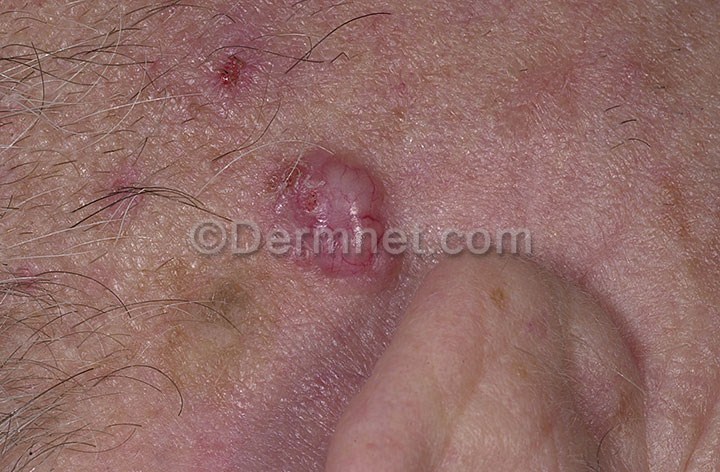
Disease: Actinic Keratosis Basal Cell Carcinoma and other Malignant Lesions